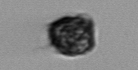
Label: Kryptoperidinium_triquetrum